Question: I think I've found the cause: Document Info window in IB has a warning:
Bummer.
---
I've built nib in Interface Builder that has 'UITabBarController' at top level and switches between 'UINavigationController's.
It works fine when everything is in a single 'nib' file, but I'd like to use separate 'nib' files for 'UINavigationController's.
Starting with Apple's TabBar template, if I just change class of SecondView to 'UINavigationController', it all breaks:

and all I get is this:
'''
// imgur has lost the image, sorry //
'''
Is it possible to have separate file for 'UINavigationController' without programmatically setting everything?
I would like 'TabBarController' to handle loading and unloading of nibs.
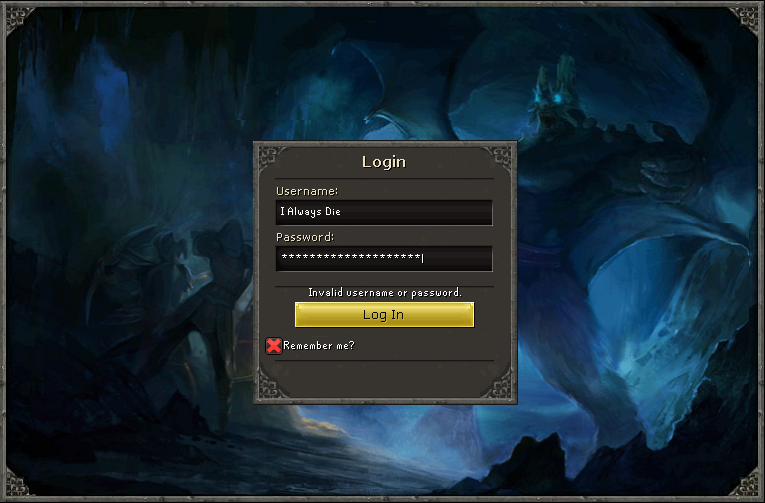
Answer: Simply swap the UINavigationController with the FirstViewController.
So the hierarchy should be like this:
'''
Tab bar controller
-----Tab bar
-----Navigation Controller
----------First View Controller
---------------Navigation Item
----------Tab bar item (First)
-----Navigation Controller
----------Second View Controller
---------------Navigation Item
----------Tab bar item (Second)
'''
You set the nib of First View Controller in the inspector to the nib file containing the actual view objects (Since you are trying to split them into separate files, which is a good thing).
You have one tab, that tab has a navigation controller which loads First View Controller as its root view.
Done.